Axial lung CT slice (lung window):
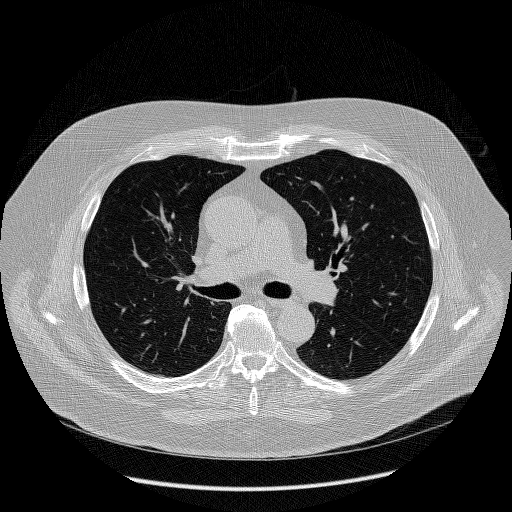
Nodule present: no